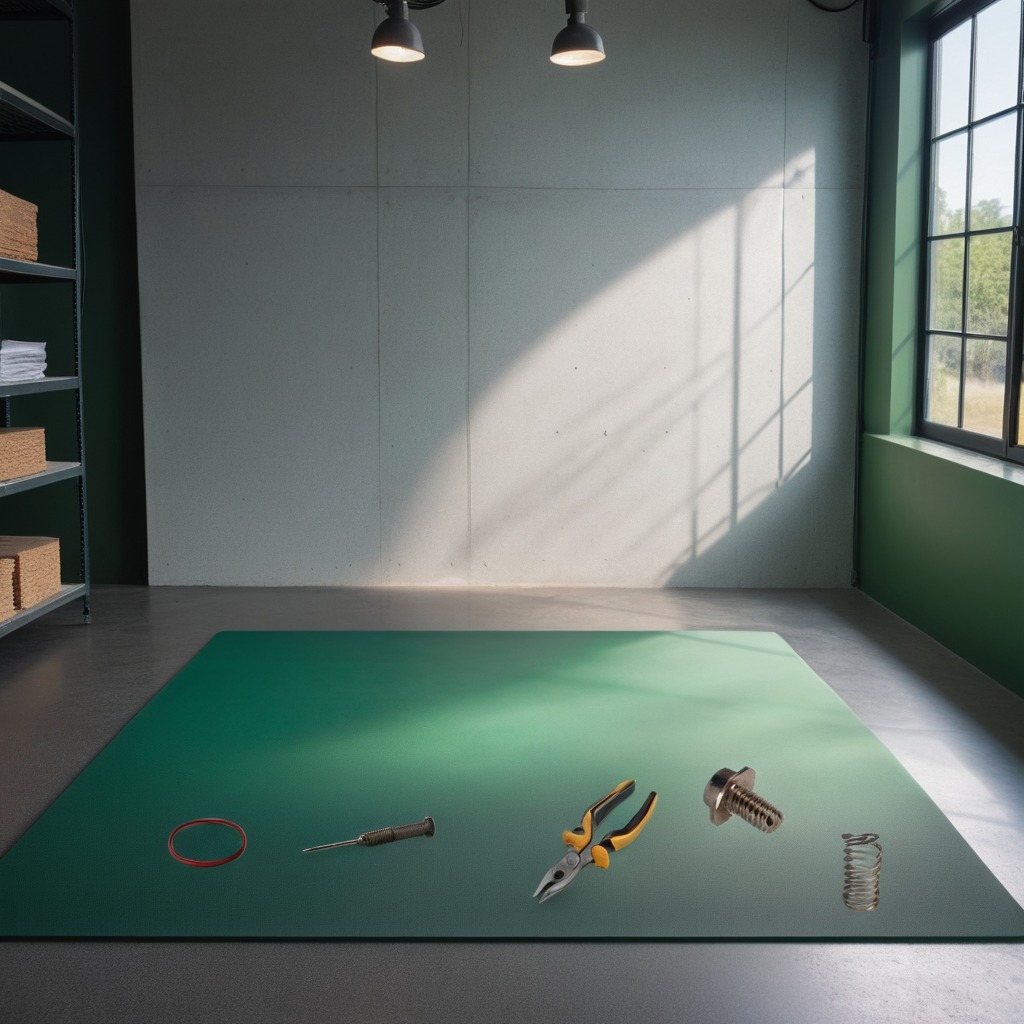
A rubber Oring, a metal machine screw, a pair of pliers, a coiled metal spring, and a screwdriver are lying on the clean granite tabletop.